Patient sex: M
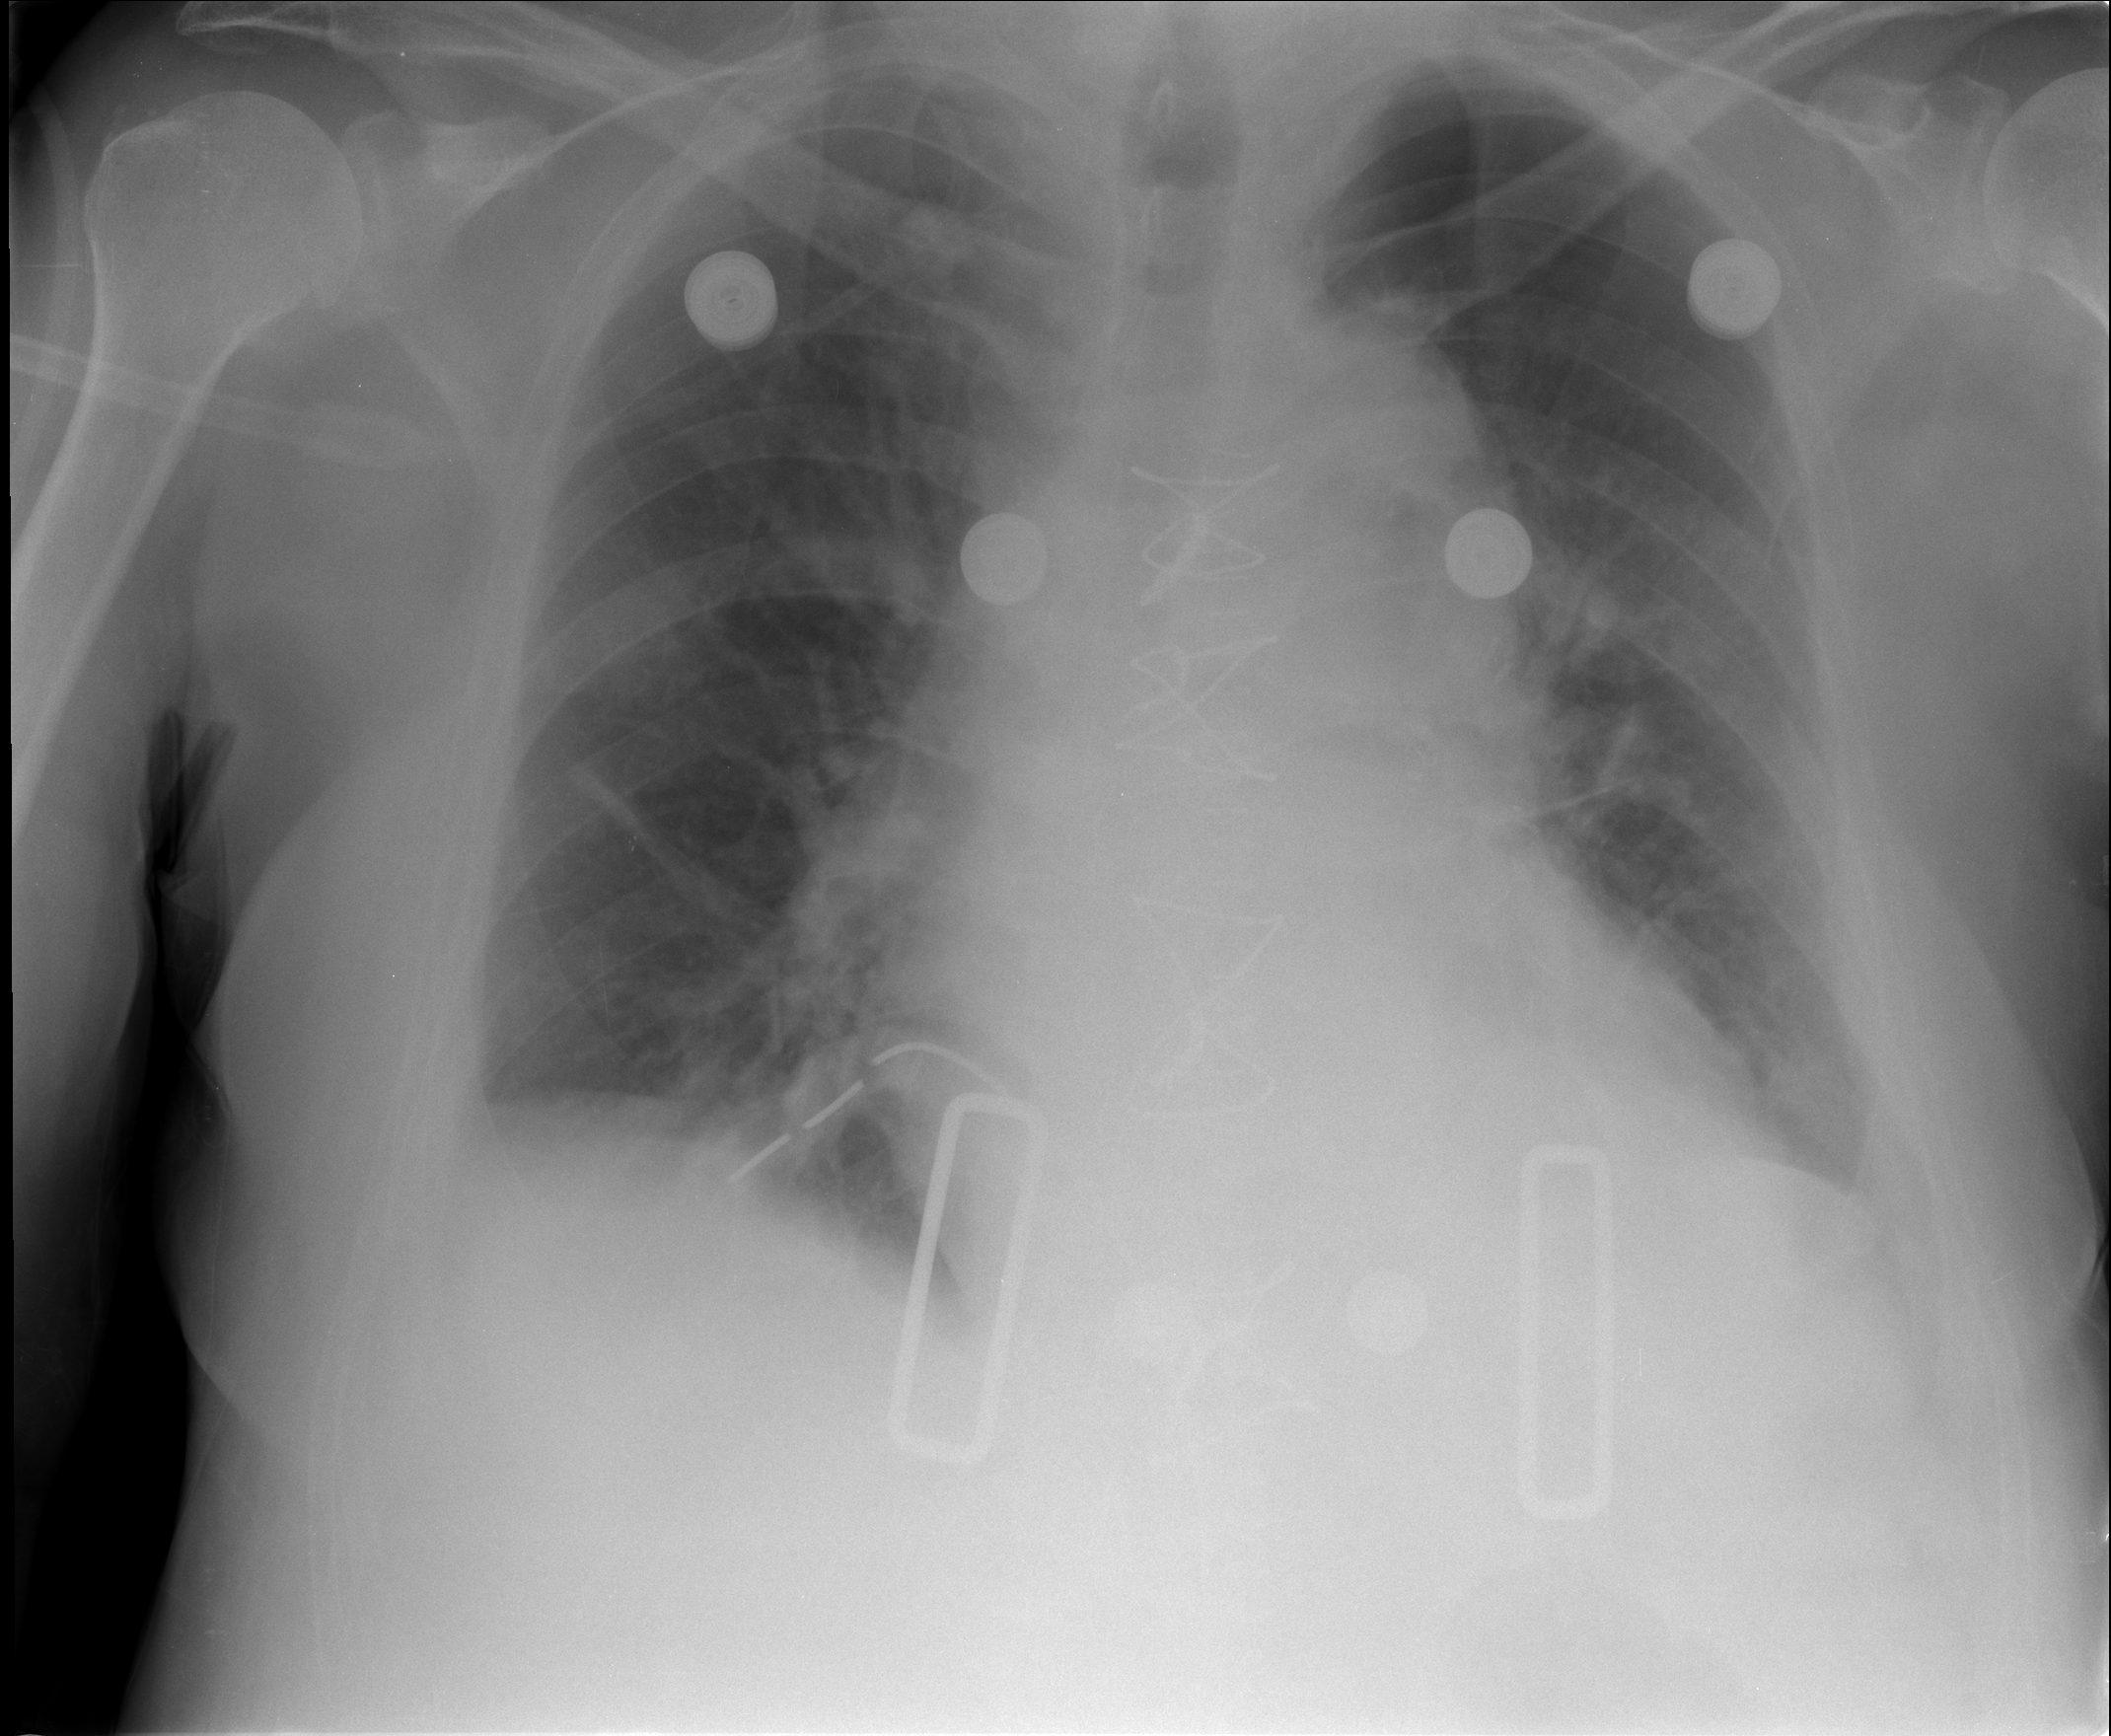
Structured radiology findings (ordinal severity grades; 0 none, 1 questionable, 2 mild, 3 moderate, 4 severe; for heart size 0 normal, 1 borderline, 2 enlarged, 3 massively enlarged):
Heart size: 2
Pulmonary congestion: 2
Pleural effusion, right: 2
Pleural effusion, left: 2
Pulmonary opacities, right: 0
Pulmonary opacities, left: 0
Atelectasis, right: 2
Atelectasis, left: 2